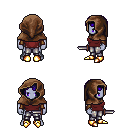
a pixel art fantasy rpg character, male body template, dark elf, purple skin, maroon pirate shirt, metal pants, blue pageboy hairstyle, cloth hood, leather bracers, gold boots, dagger, four views (front, back, left, right), 2x2 character sprite sheet, small pixel art, hard edges, no anti-aliasing